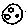
Label: moon